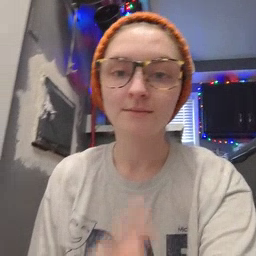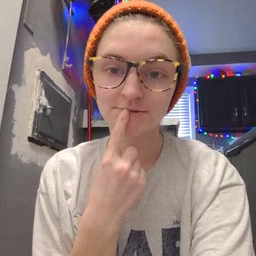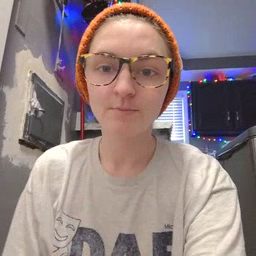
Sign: tongue